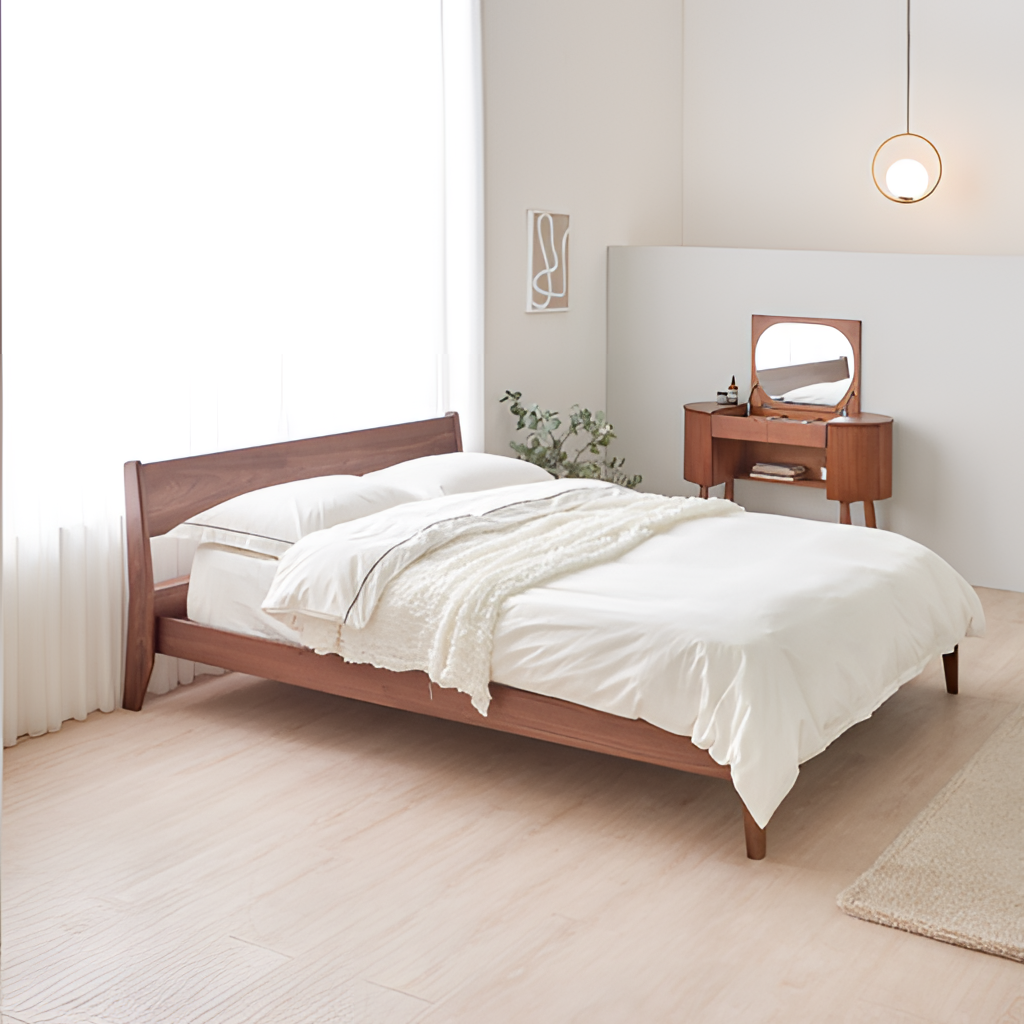
wood bed, bedroom, beige wood flooring, with plank pattern, modern, paint wallpaper, with solid pattern